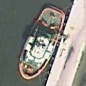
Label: civil